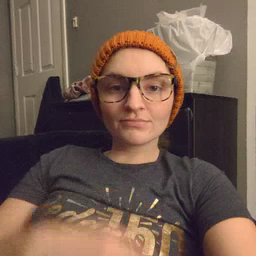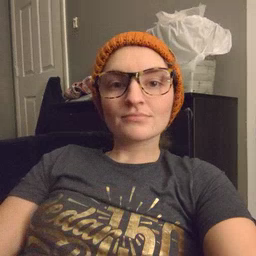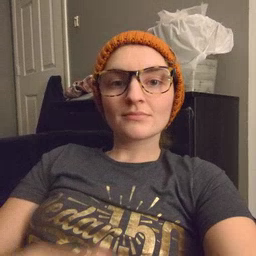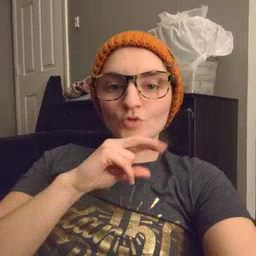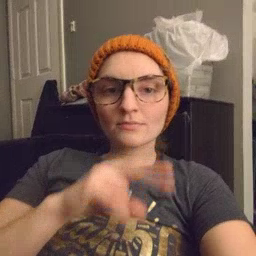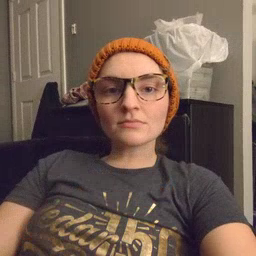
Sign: frog